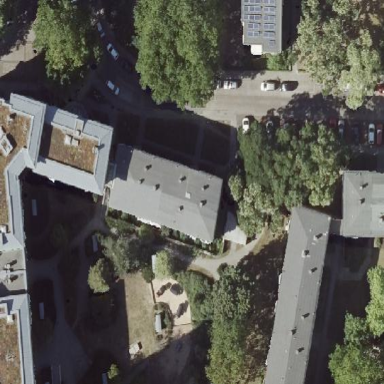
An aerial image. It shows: Hipped-roof building with apartments.